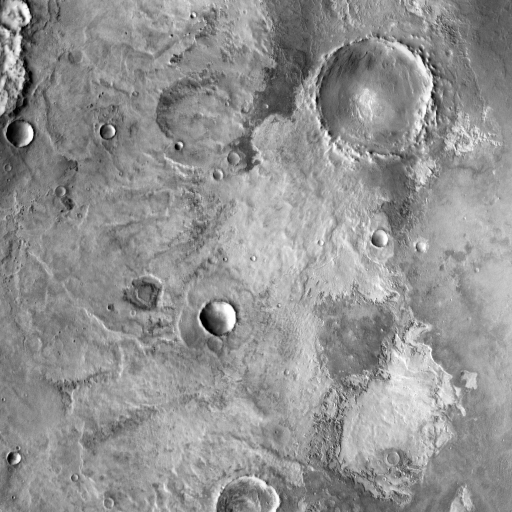
Crater classes present: Background, Other, Layered, Buried, Secondary